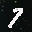
Label: 7